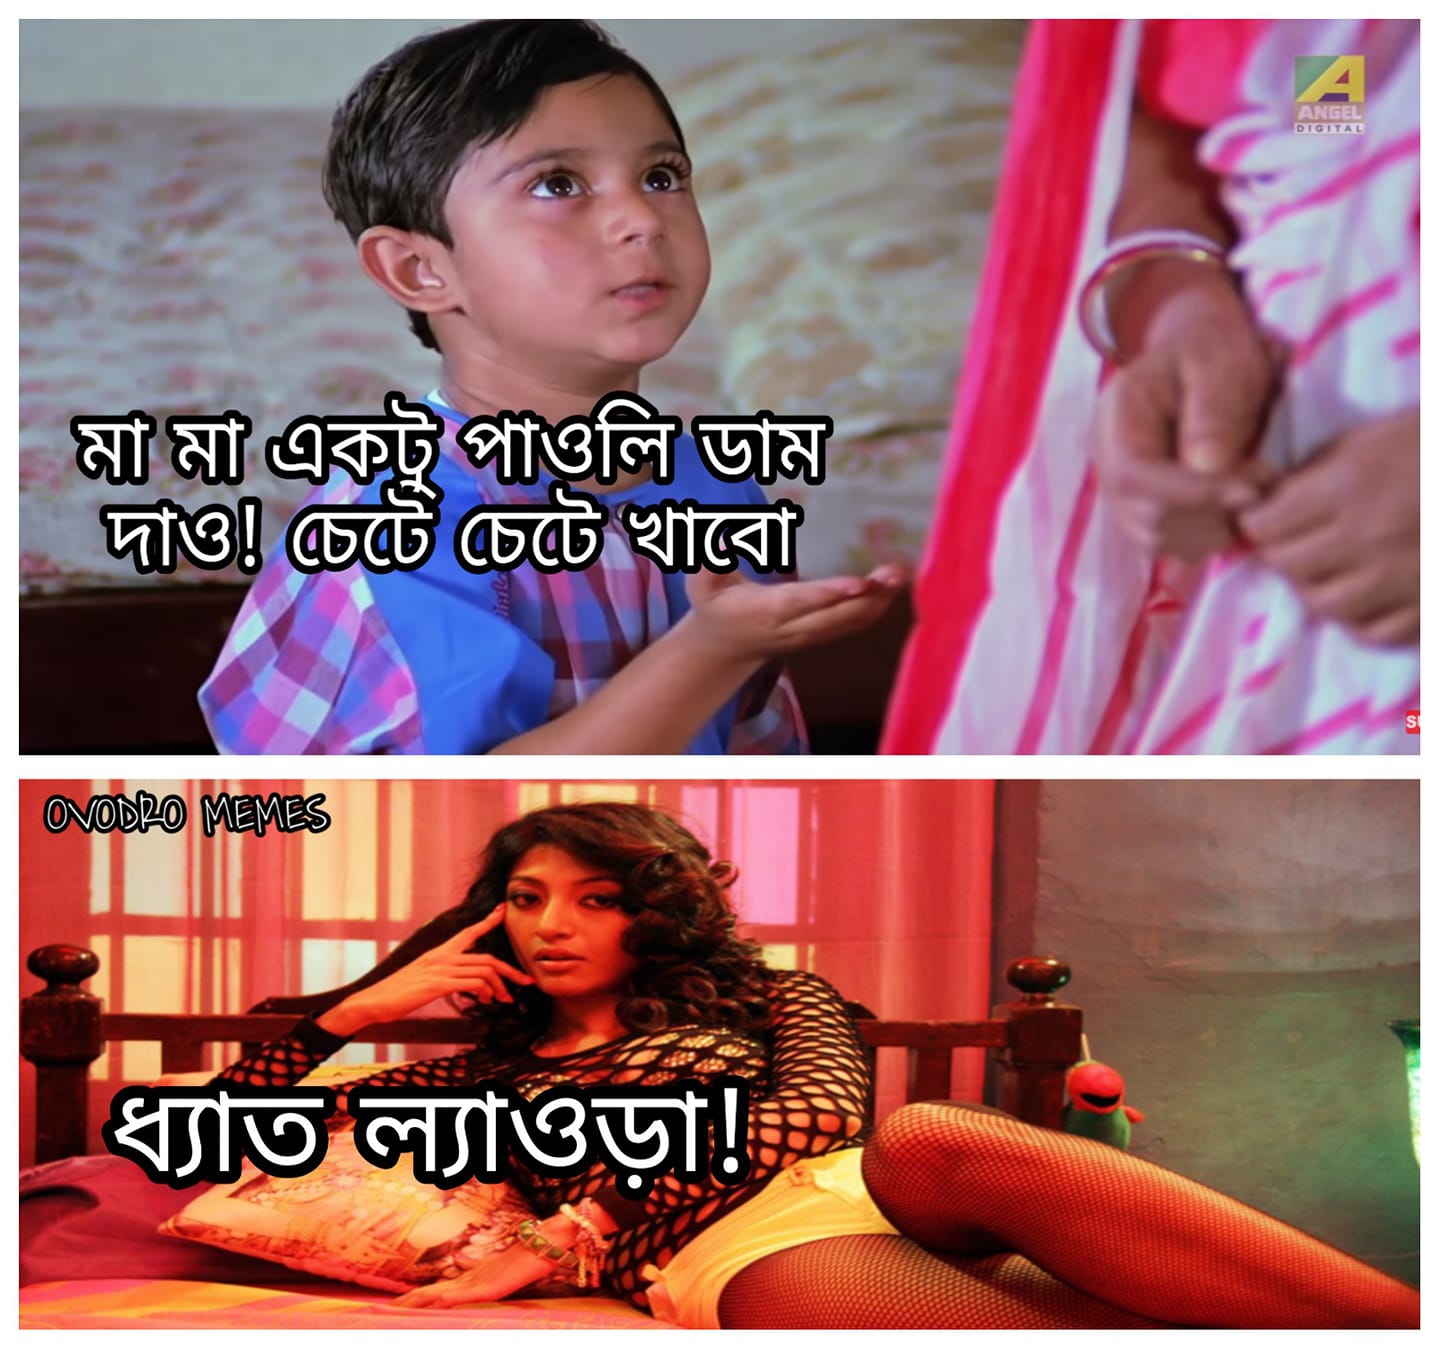
Caption: মা মা একটু পাওলি ডাম দাও ! চেটে চেটে খাবো   ধ্যাত ল্যাওড়া !
Label: hate